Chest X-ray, PA view. Patient: 59 years old, sex M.
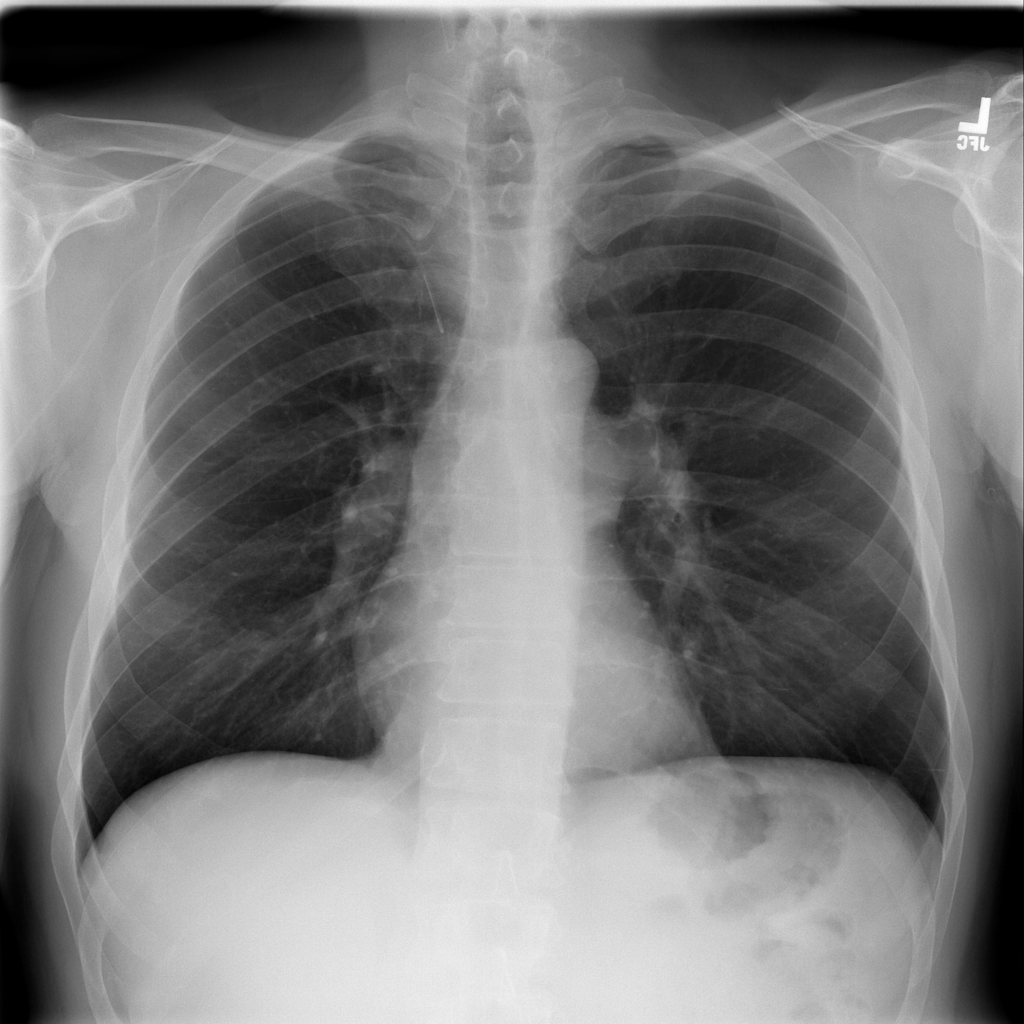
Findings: No Finding